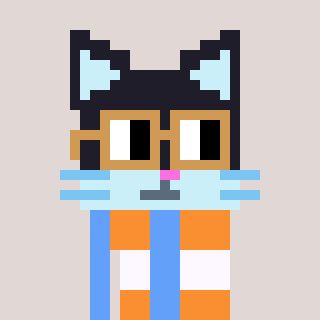
a pixel art character with square brown glasses, a cat-shaped head and a blue-colored body on a warm background